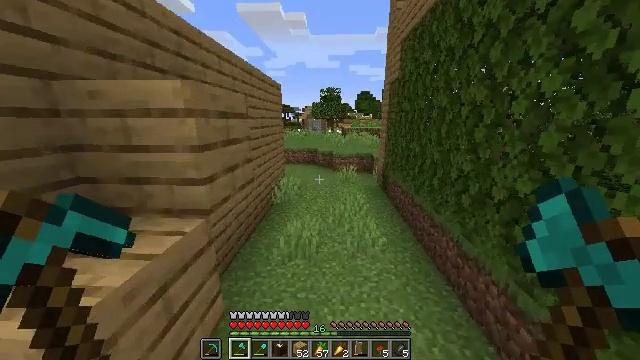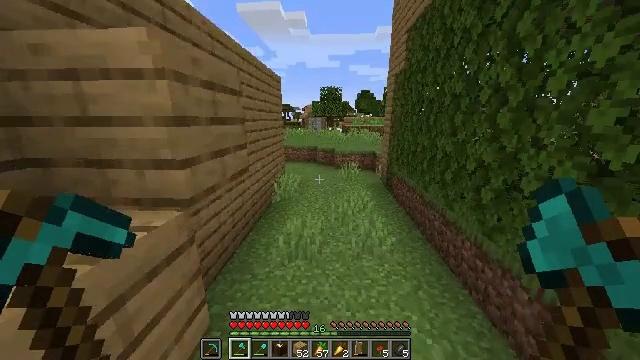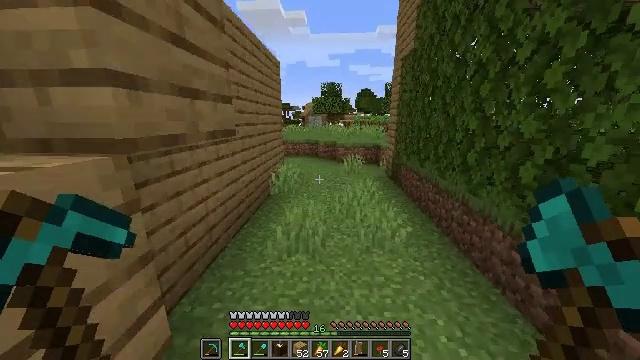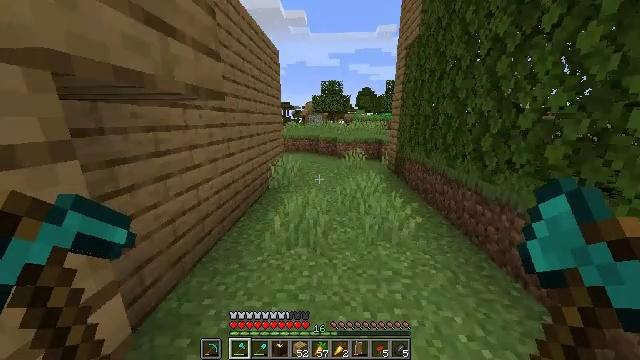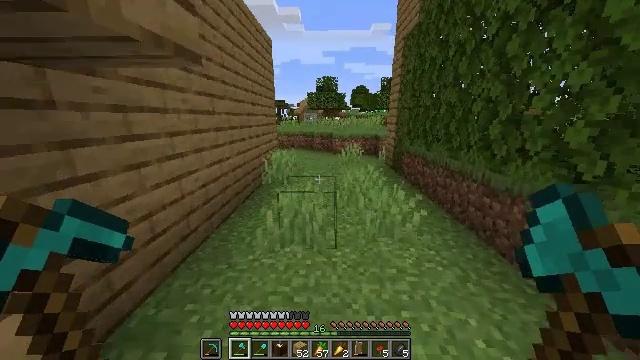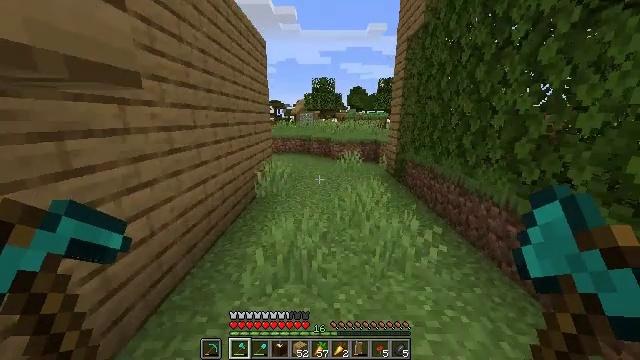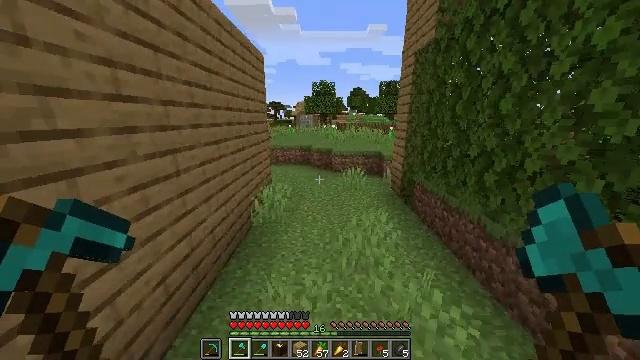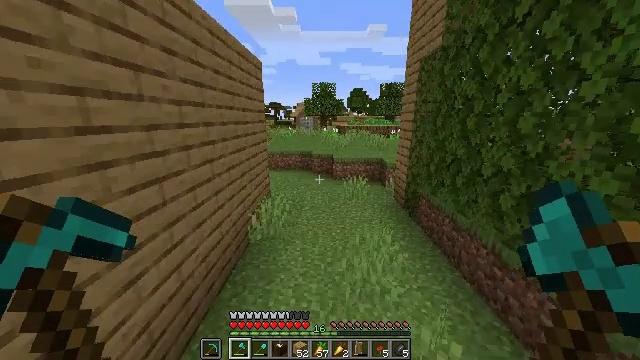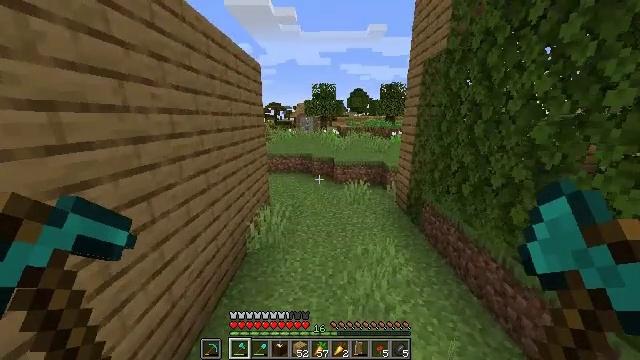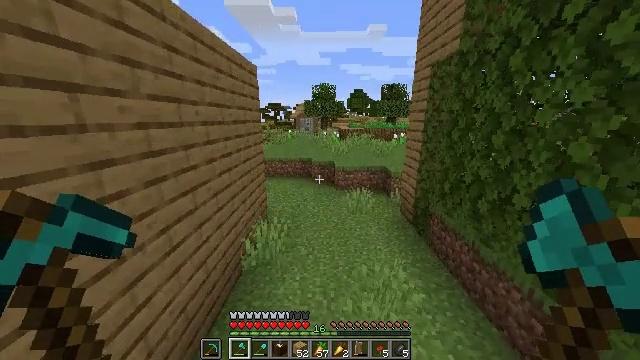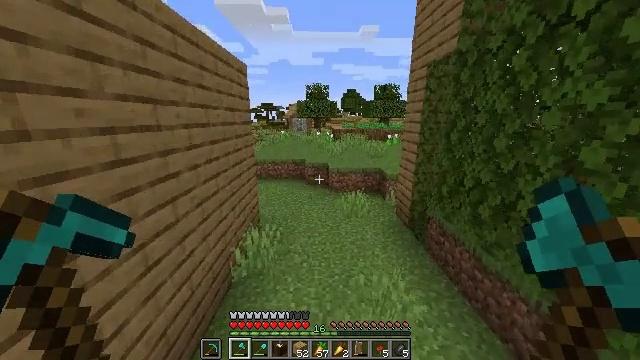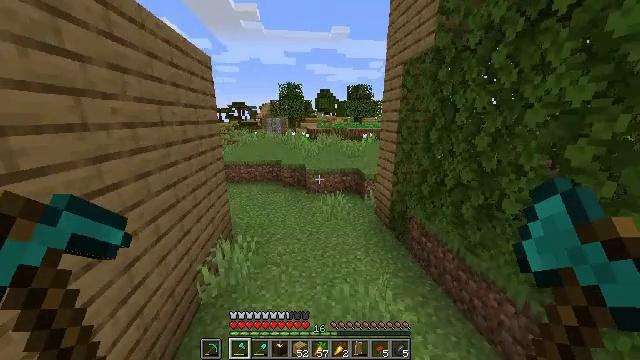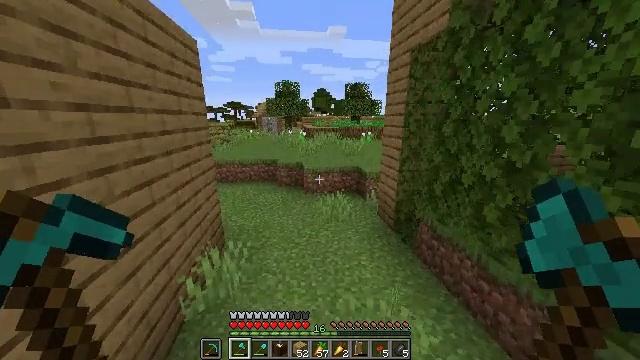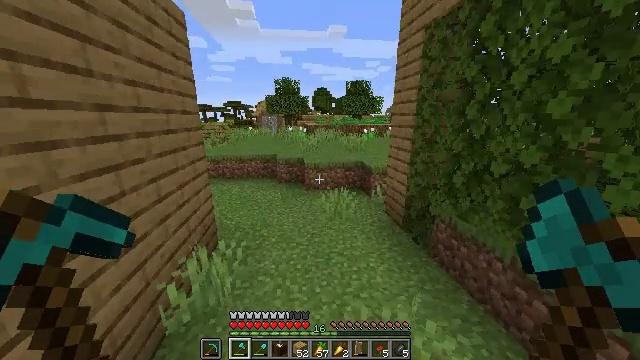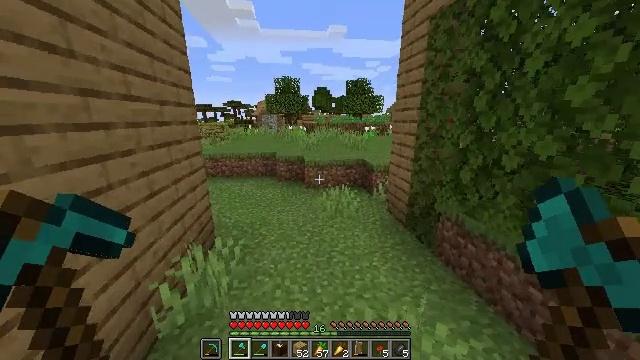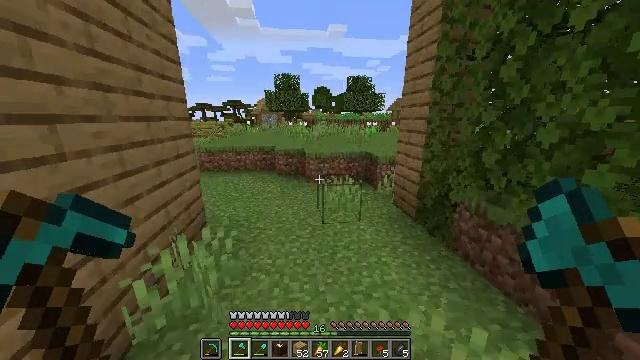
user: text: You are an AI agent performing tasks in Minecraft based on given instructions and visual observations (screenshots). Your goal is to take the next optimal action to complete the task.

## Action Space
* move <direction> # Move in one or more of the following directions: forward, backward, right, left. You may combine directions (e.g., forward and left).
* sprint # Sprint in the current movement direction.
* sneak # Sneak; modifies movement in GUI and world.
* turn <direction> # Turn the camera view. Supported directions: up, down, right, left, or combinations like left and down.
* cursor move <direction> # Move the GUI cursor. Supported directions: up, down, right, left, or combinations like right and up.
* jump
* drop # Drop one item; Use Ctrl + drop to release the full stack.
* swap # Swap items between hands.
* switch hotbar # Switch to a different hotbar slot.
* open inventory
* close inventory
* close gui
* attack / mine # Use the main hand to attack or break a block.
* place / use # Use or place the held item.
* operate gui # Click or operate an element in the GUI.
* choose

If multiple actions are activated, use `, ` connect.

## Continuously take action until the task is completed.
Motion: motion action
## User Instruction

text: Craft a fletching table.
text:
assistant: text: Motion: move forward, sprint, jump
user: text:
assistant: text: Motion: move forward, sprint, jump
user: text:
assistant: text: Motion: move forward, sprint, jump
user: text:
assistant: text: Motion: move forward, sprint, turn right, jump
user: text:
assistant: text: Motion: move forward, sprint, jump
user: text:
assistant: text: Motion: move forward, sprint, jump
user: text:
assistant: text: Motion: move forward, sprint, jump
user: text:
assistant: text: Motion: move forward, sprint, jump
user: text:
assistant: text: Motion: move forward, sprint, jump
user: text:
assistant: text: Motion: move forward, sprint, turn right, jump
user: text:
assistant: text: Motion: move forward, sprint, turn right, jump
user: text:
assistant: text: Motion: move forward, sprint, jump
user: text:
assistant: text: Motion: move forward, sprint, jump
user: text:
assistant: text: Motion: move forward, sprint, jump
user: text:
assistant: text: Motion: move forward, sprint, jump
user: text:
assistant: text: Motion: move forward, sprint, turn right, jump
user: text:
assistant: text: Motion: move forward, sprint, turn right, jump
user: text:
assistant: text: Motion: move forward, sprint, turn right and down, jump
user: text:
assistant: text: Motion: move forward, sprint, turn right, jump
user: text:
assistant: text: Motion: move forward, sprint, jump
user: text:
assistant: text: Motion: move forward, sprint, turn right, jump
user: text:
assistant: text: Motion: move forward, sprint, turn right, jump
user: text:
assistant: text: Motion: move forward, sprint, jump
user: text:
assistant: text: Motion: move forward, sprint, jump
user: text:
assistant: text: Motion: move forward, sprint, jump
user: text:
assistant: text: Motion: move forward, sprint, jump
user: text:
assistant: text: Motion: move forward, sprint, turn right, jump
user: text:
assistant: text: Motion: move forward, sprint, turn right, jump
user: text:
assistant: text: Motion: move forward, sprint, turn right and up, jump
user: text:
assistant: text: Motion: move forward, sprint, turn right, jump